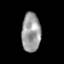
Tissue: skin
Cell type: Epithelial cells
Senescence score: 0.9541
Nuclear area (px): 721
Mean DAPI intensity: 155.764